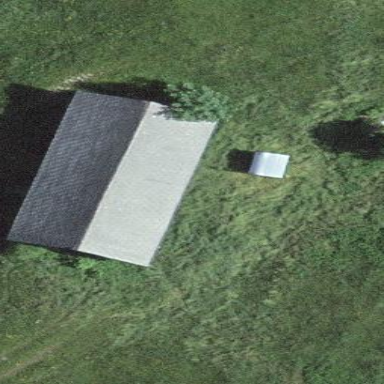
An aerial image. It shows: Rural barn.